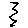
Label: zigzag